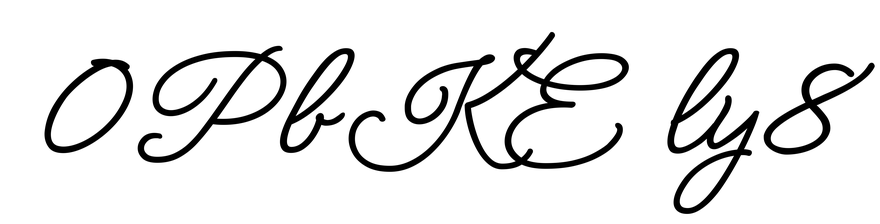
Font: MeowScript-Regular